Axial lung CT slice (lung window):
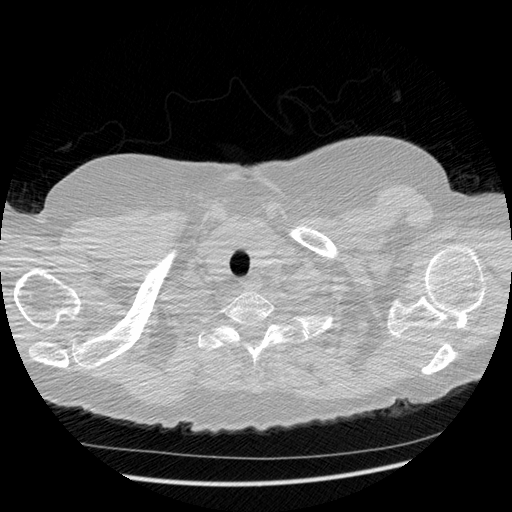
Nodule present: no